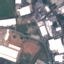
Land use / land cover: Industrial